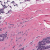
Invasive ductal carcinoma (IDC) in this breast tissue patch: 1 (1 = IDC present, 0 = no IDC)